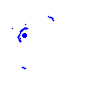
Particle: pion